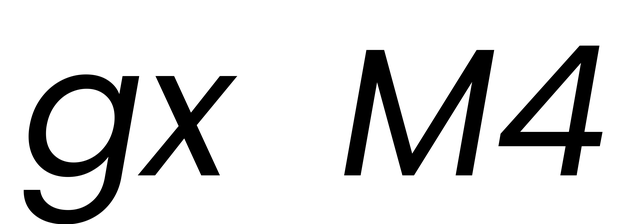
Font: Poppins-Italic